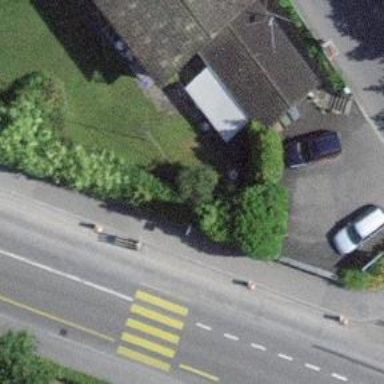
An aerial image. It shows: Kerb serving as barrier.